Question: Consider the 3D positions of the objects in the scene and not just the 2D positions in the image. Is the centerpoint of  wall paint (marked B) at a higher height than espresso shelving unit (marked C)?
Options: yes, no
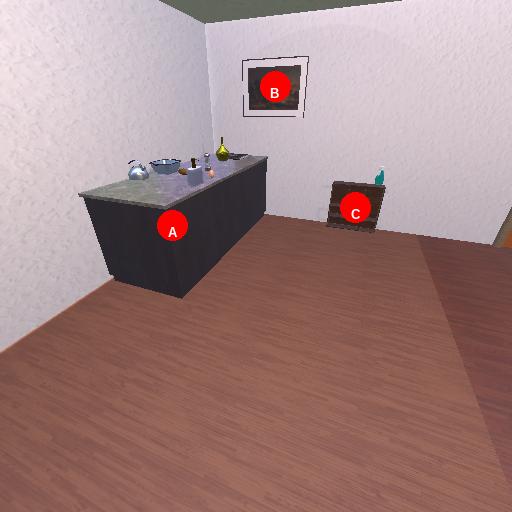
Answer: yes